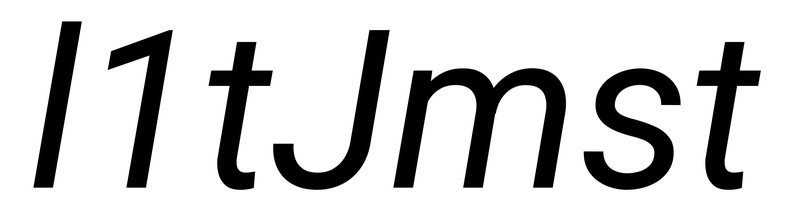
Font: Roboto-Italic_Italic